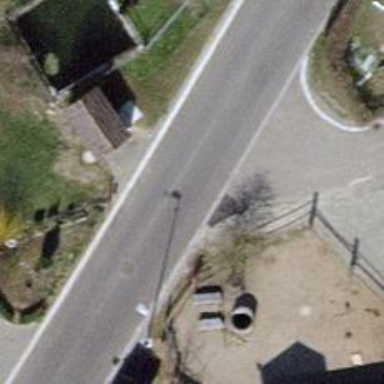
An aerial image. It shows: Asphalt road in residential area.